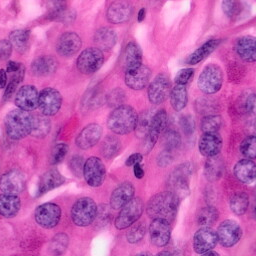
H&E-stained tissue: Pancreatic